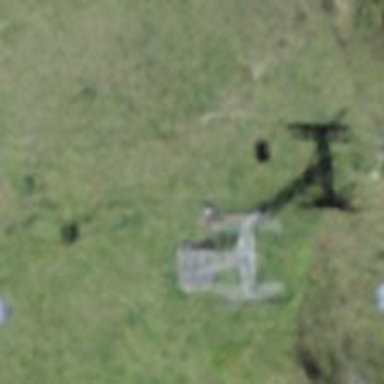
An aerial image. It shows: Pylon used for aerialway.